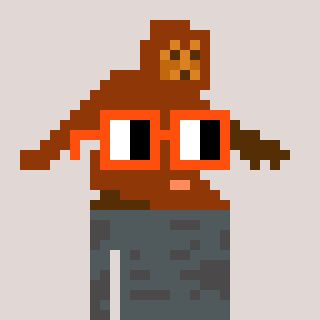
a pixel art character with square orange glasses, a bigfoot-shaped head and a grayscale-colored body on a warm background